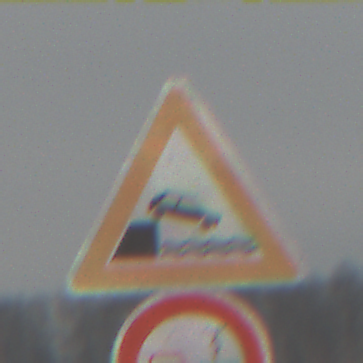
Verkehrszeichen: Ufer
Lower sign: VerbotUeberholenEinspurigeFahrzeuge
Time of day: MorningAfternoon
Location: Outdoor (Nature)
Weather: Overcast
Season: Winter
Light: Natural